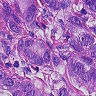
Metastatic tissue present: yes